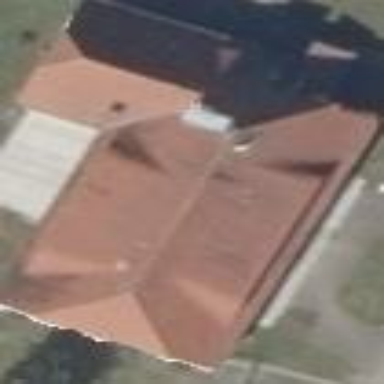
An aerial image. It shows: Kindergarten building.